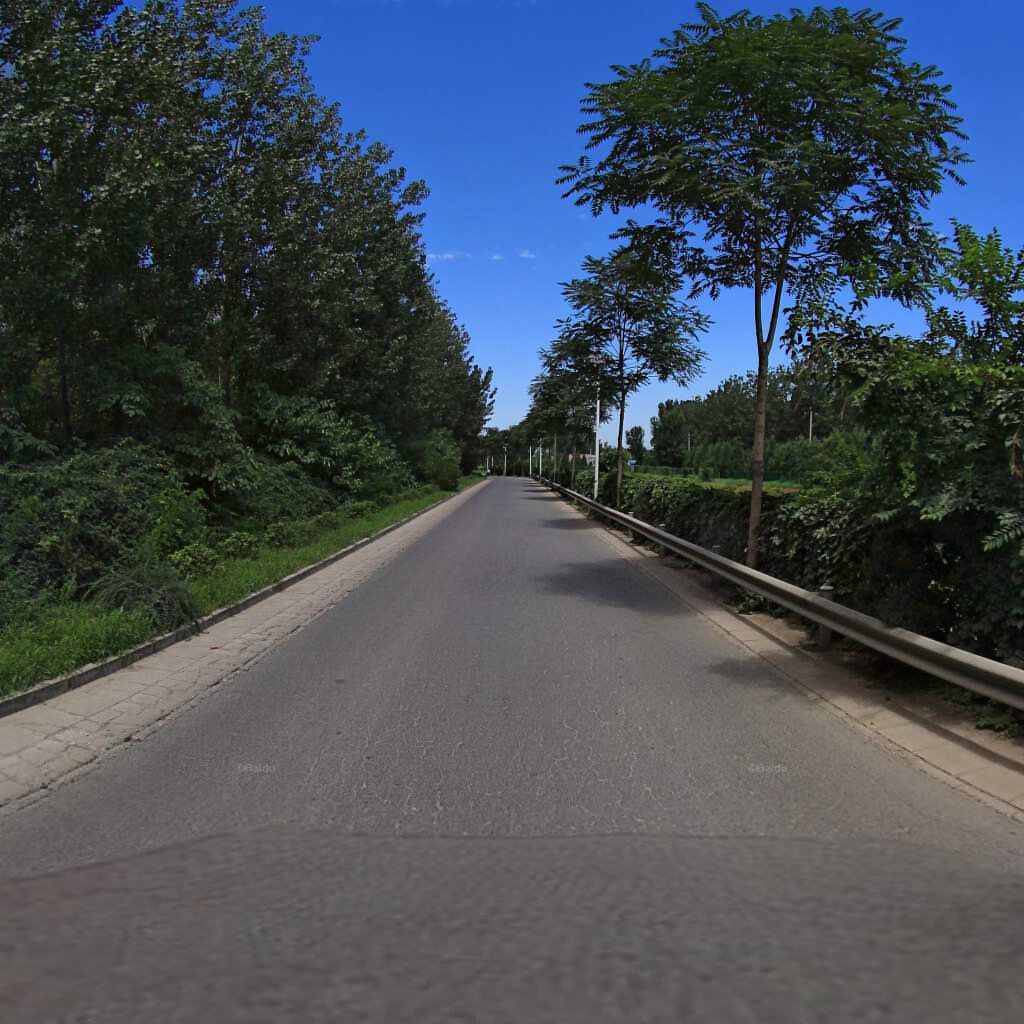
Region: Haidian
Road damage annotations: alligator crack